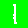
Digit: 1